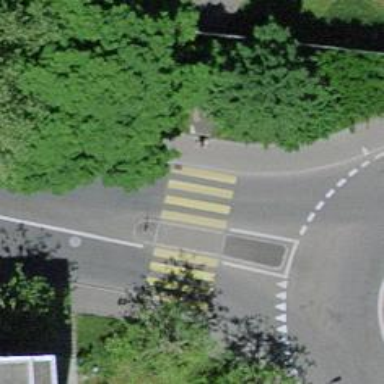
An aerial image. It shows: Kerb serving as barrier.